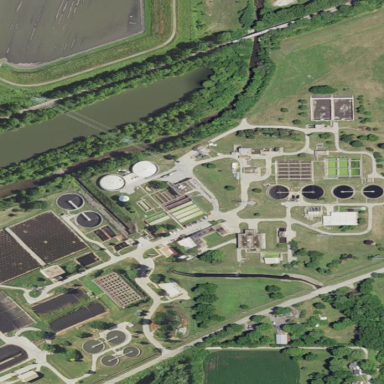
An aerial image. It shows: Wastewater plant.